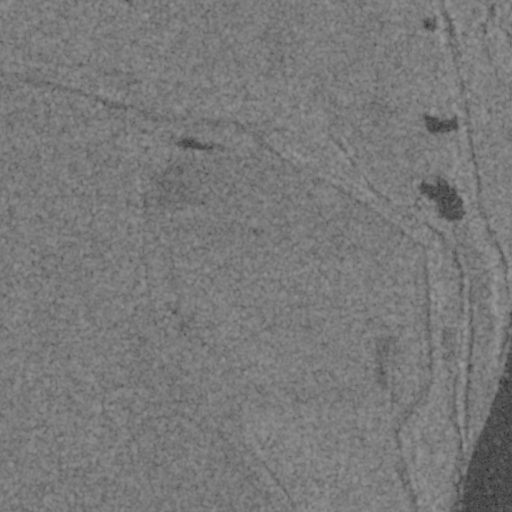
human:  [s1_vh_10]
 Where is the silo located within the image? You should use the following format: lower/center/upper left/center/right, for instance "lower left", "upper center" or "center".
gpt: The silo is located in the center of the image.
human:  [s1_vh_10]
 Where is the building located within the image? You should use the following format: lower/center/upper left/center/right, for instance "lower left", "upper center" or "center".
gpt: The building is located in the center left of the image.
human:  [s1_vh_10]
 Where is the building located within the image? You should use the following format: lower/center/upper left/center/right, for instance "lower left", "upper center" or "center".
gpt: The building is located in the center left of the image.
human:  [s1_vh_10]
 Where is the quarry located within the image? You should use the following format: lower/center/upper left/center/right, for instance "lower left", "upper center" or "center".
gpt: There is no quarry in the image.

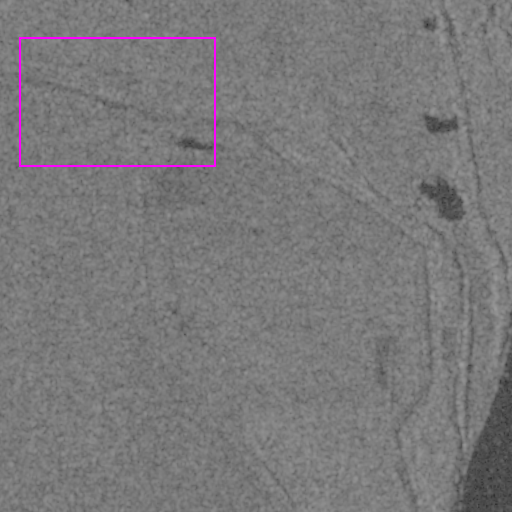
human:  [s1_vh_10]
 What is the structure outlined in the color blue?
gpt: There is no blue outline.
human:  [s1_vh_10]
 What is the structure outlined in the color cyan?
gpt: There is no structure outlined in cyan.